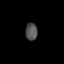
Tissue: prostate
Cell type: T cells
Senescence score: 0.8369
Nuclear area (px): 204
Mean DAPI intensity: 81.603